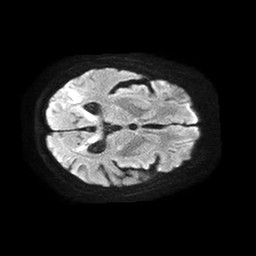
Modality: TRACE
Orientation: axial
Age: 71
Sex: female
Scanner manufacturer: philips
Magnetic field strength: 1.5 T
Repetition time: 4.6 s
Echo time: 0.08631 s